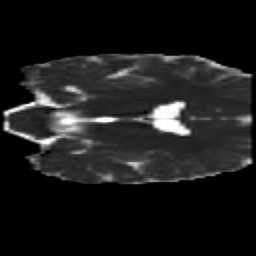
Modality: MD
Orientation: coronal
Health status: healthy
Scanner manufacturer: siemens
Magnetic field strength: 3 T
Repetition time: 10 s
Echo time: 0.092 s